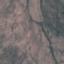
Land use / land cover: HerbaceousVegetation